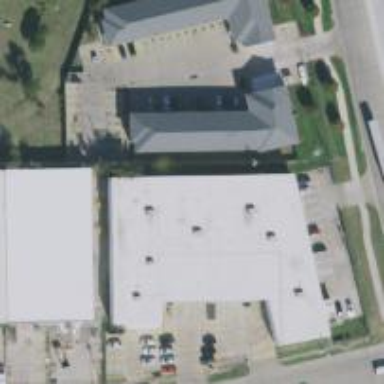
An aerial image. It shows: Warehouse.